Question: I migrated an svn repository's trunk to git. I then made some commits to the git repo.
I am now migrating an old svn branch to the new git repo.
To do this I added 'svn-remote.url' and 'svn-remote.fetch config' to '.git/config'. When I now do 'git svn fetch' and subsequently checkout using 'git svn checkout' I get detached tree in SourceTree:

The right most purple branch is as if its without a root, whereas it should branch off just where the other branch is branching from.
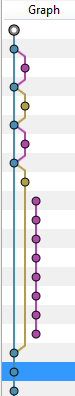
Answer: From the comments it looks like the '--no-metadata' git-svn key was used which erases the data from which it could build proper tree. Don't use that key if you plan to keep svn synced in the future.